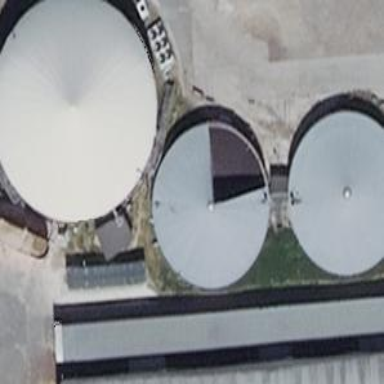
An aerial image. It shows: Storage tank building.